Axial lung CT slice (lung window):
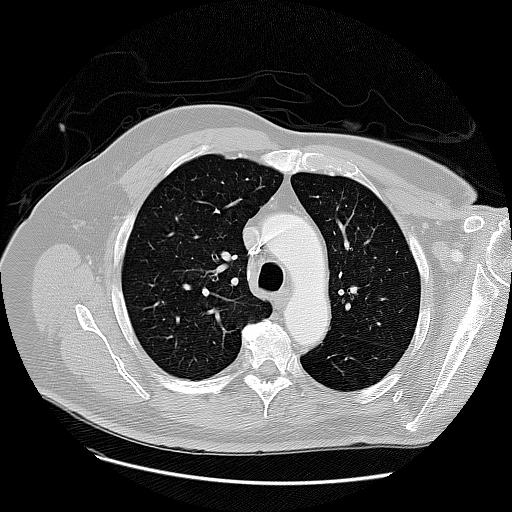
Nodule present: no